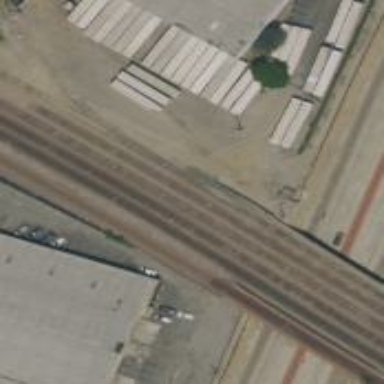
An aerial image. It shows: Railway siding for service.